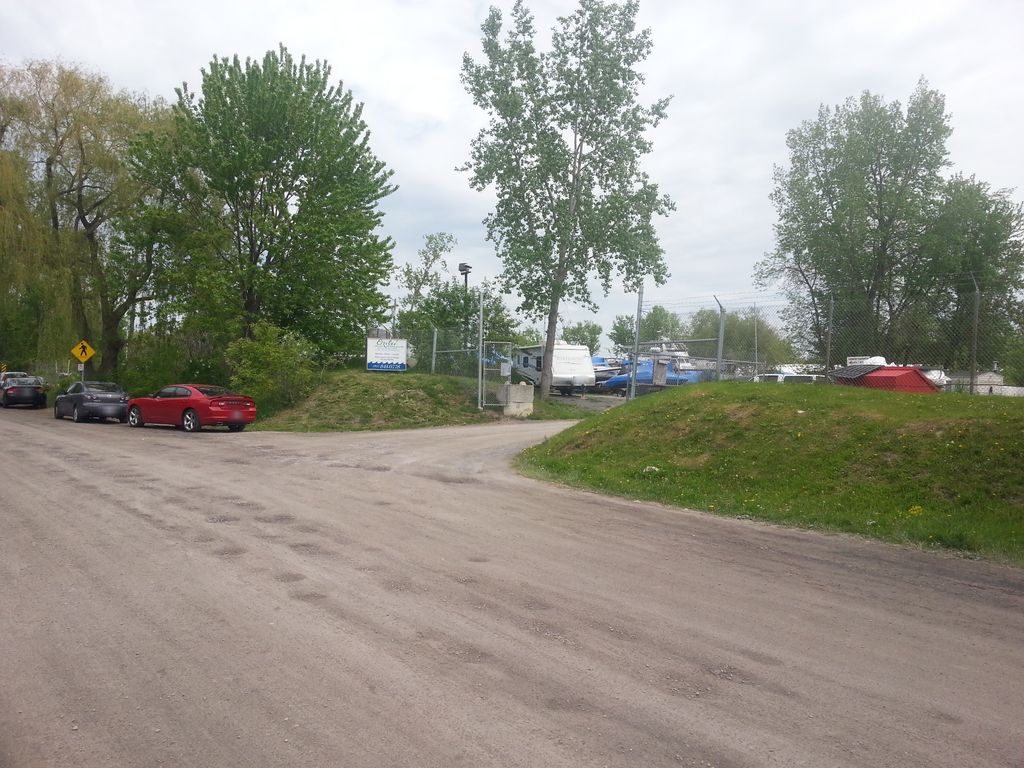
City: ottawa-gatineau